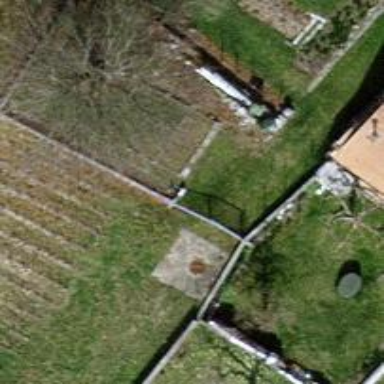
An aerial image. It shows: Fence.